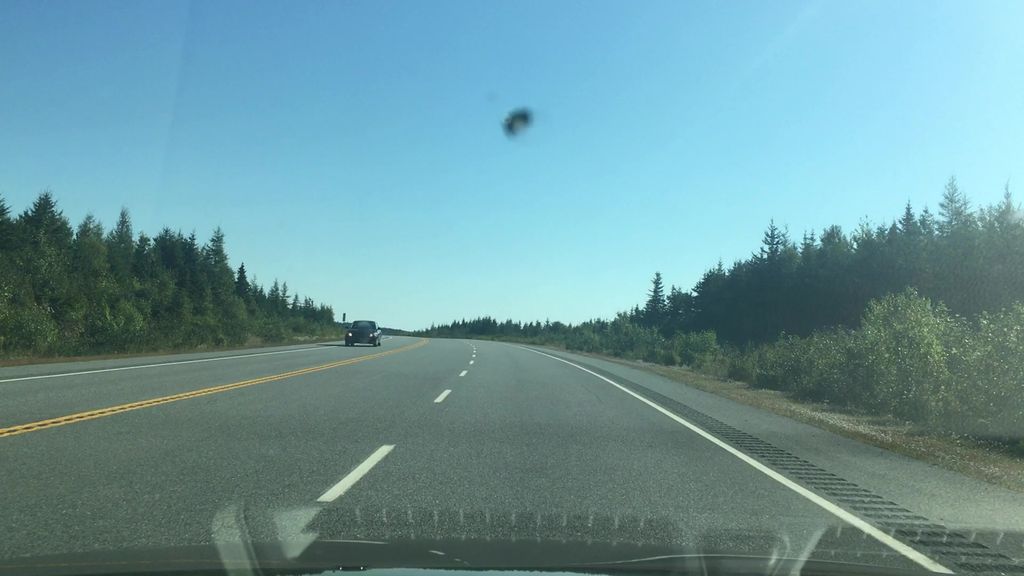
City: halifax